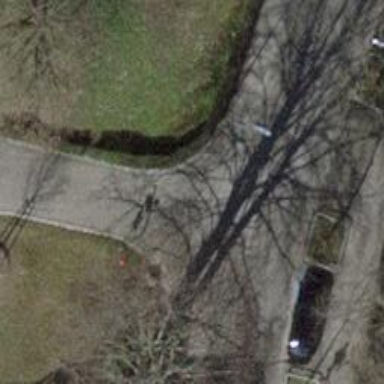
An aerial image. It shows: Kerb barrier.